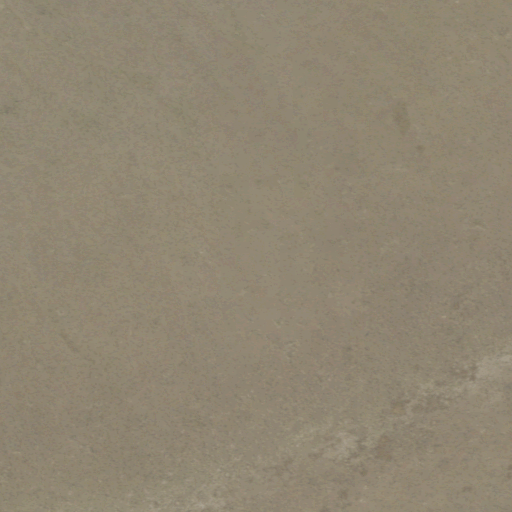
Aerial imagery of slope(s) in Oregon named Mendi Gori Posue containing only grassland